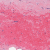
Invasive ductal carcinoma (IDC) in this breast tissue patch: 0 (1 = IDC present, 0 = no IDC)